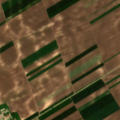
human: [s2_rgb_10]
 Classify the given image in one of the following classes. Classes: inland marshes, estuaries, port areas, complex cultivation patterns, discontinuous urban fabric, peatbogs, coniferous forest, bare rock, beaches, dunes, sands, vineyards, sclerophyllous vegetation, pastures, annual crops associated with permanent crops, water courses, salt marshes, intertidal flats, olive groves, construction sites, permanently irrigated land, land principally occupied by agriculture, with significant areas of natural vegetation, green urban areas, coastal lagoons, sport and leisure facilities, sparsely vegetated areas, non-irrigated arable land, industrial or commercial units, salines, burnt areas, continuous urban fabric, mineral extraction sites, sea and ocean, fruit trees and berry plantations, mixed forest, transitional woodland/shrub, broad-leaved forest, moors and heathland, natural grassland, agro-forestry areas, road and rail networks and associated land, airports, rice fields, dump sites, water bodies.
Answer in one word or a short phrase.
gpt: industrial or commercial units, non-irrigated arable land